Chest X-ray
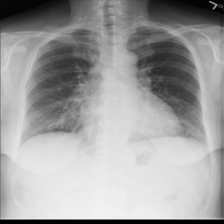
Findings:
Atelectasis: negative
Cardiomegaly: negative
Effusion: negative
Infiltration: positive
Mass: negative
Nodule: negative
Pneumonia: negative
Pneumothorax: negative
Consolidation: negative
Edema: negative
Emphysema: negative
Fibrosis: positive
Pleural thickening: negative
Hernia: negative